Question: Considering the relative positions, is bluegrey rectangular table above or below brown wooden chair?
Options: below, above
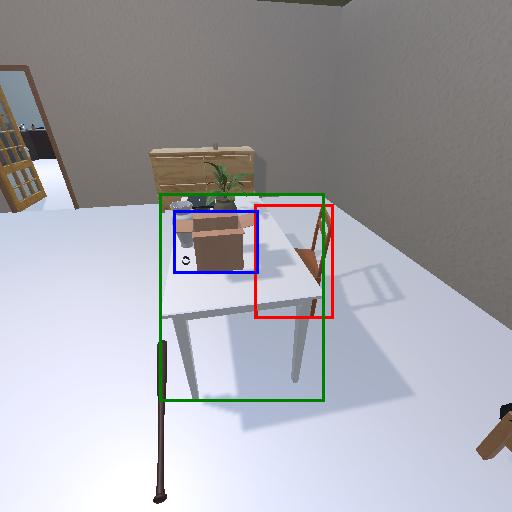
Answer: below